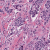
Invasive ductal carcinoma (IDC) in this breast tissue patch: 1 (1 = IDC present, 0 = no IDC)